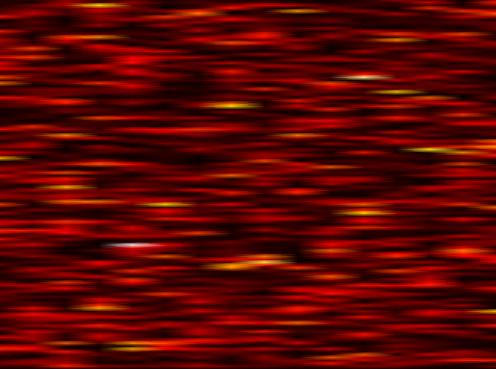
Label: WOLA